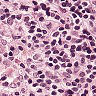
Metastatic tissue present: no